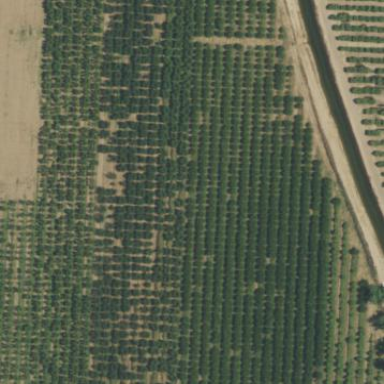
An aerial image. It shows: Orchard.